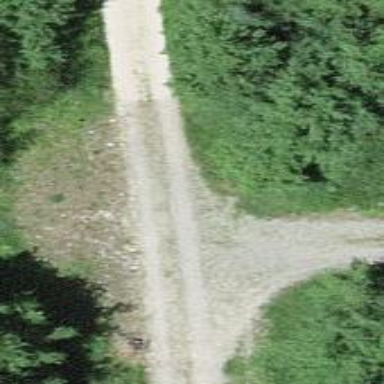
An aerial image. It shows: Gravel track with grade 2 quality.